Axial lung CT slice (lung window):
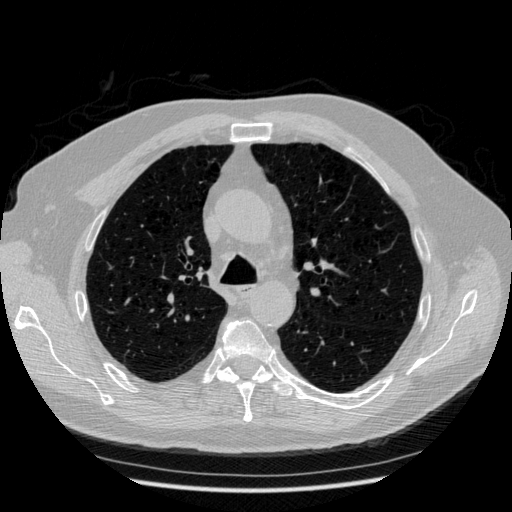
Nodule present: no